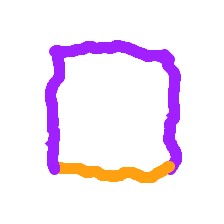
Shape: square